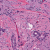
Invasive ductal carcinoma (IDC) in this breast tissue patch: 1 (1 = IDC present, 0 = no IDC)